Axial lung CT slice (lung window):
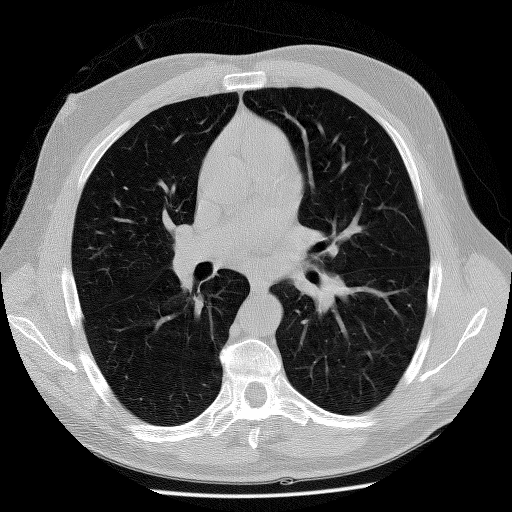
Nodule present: no